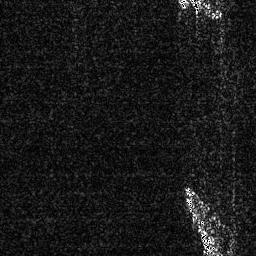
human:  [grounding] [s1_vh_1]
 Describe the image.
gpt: In the satellite image, there is  <ref>1 medium ship </ref> <box>[[68, 0, 86, 8, 0]]</box> located at top right,  <ref>1 large ship </ref> <box>[[70, 71, 85, 99, 0]]</box> located at bottom right.